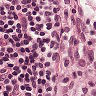
Metastatic tissue present: no